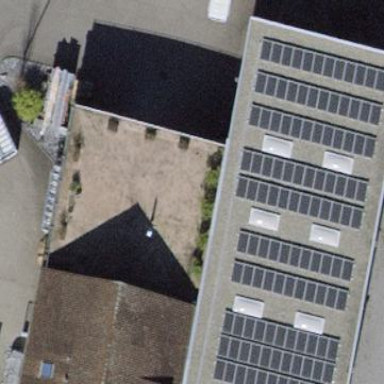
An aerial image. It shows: Solar photovoltaic panel generator placed on roof.